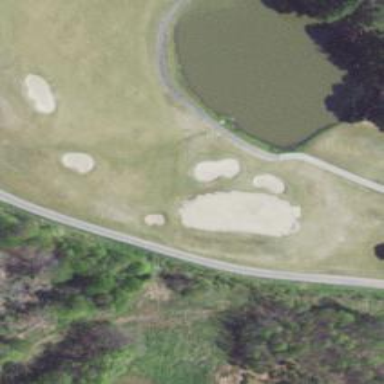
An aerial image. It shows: Golf hole.